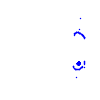
Particle: pion